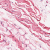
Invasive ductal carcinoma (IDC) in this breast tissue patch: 0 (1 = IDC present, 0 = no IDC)